Frequency: 65000
Velocity: 0,2015
Power: 38,5
Pulse duration: 0,0000001
Pass count: 1
Magnification: 10
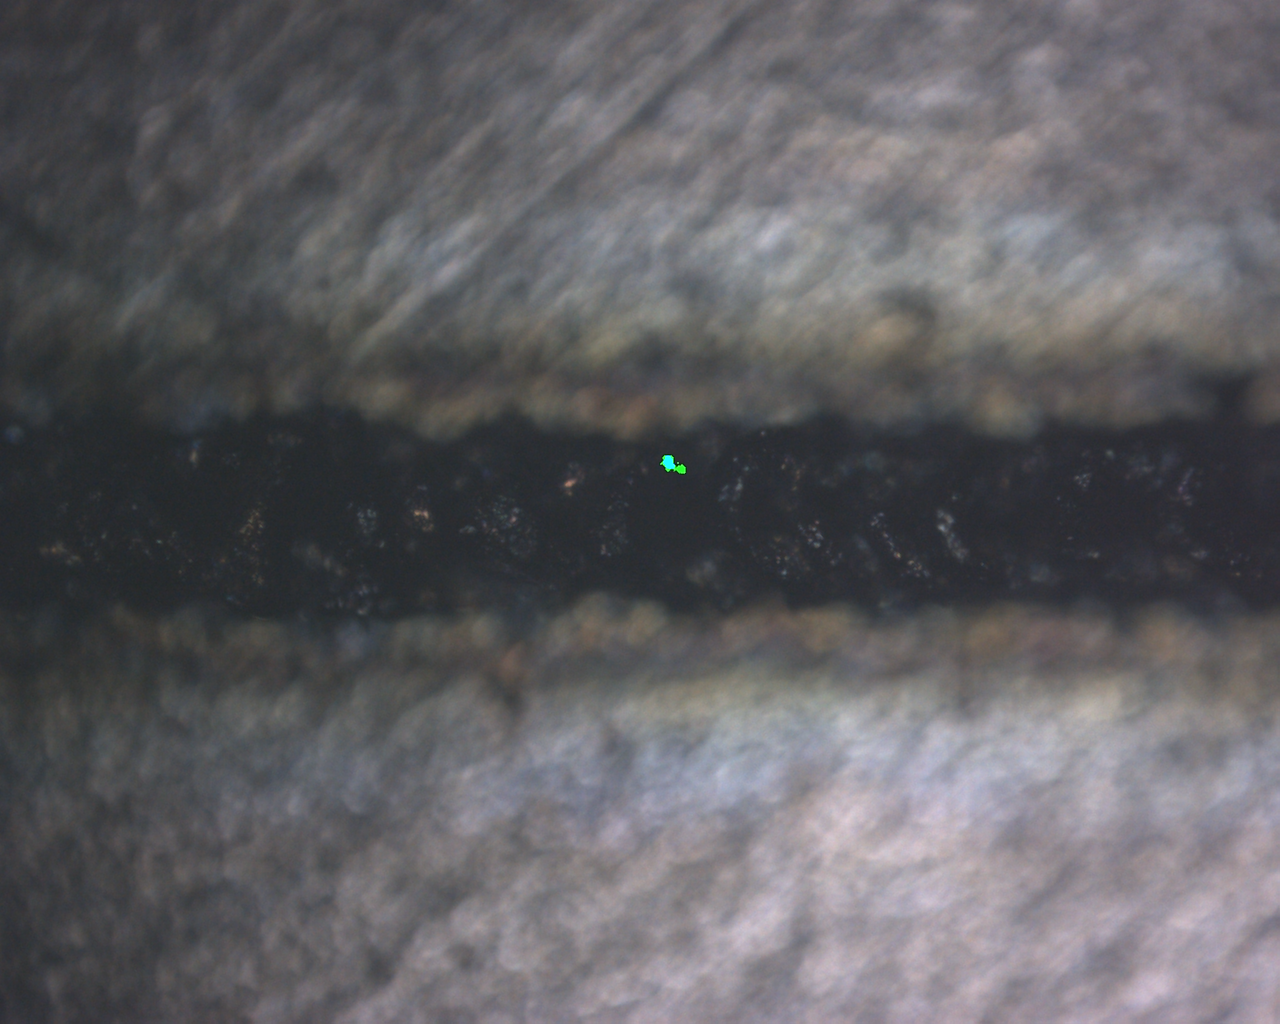
Measured width: 134.1349
Other width: 87.103